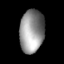
Tissue: skin
Cell type: Epithelial cells
Senescence score: 0.2836
Nuclear area (px): 1022
Mean DAPI intensity: 147.153